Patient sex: M
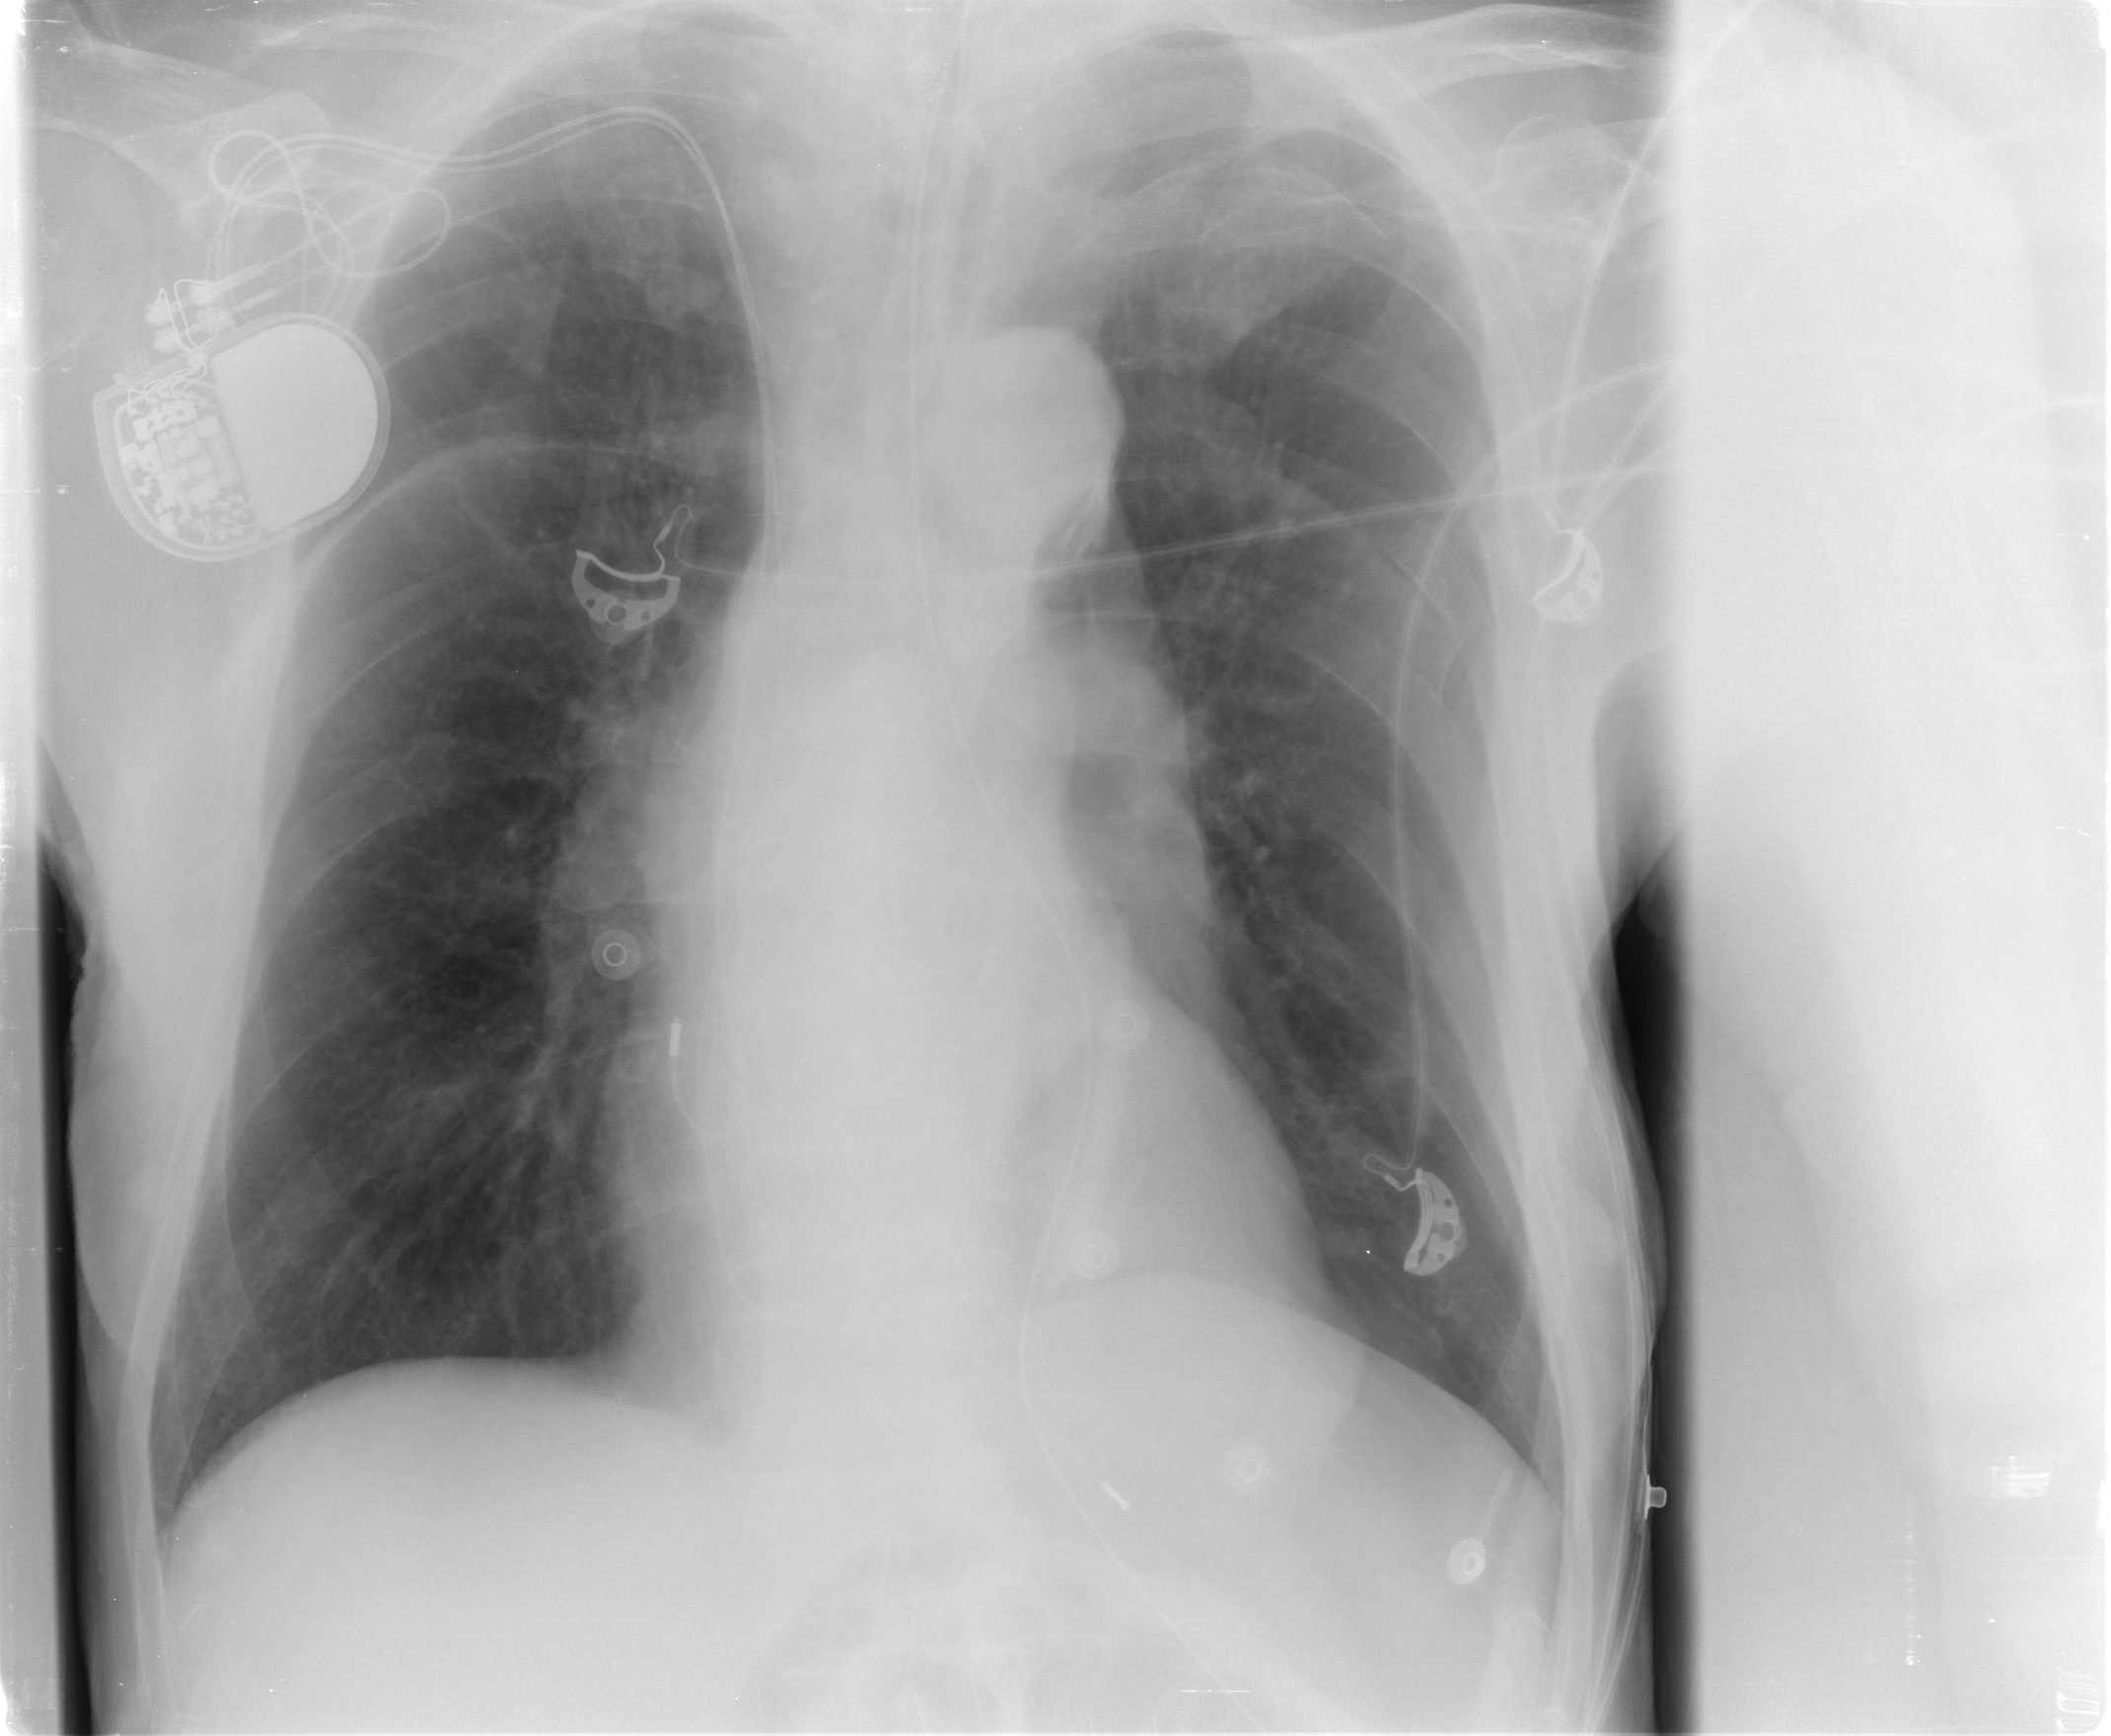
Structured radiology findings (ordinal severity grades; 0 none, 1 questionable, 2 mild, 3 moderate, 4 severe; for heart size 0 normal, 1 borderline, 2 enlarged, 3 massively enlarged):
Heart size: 0
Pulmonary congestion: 0
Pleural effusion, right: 0
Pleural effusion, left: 0
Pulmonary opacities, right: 0
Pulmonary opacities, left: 0
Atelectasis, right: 0
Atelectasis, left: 0